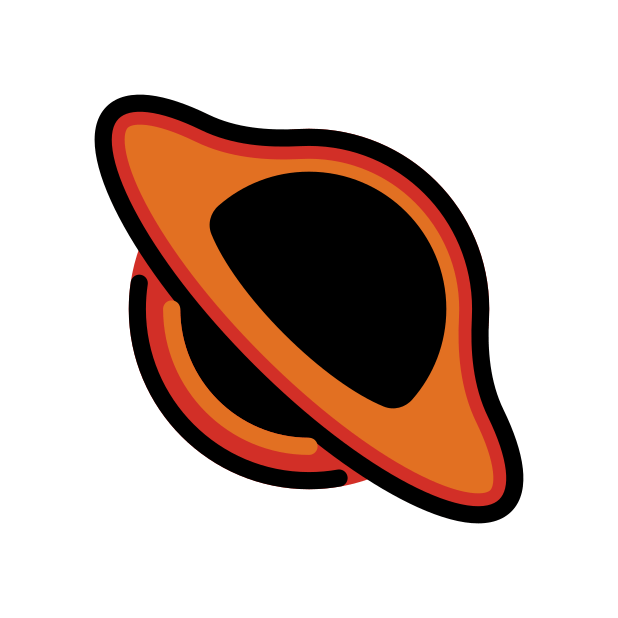
black hole